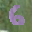
Label: 6